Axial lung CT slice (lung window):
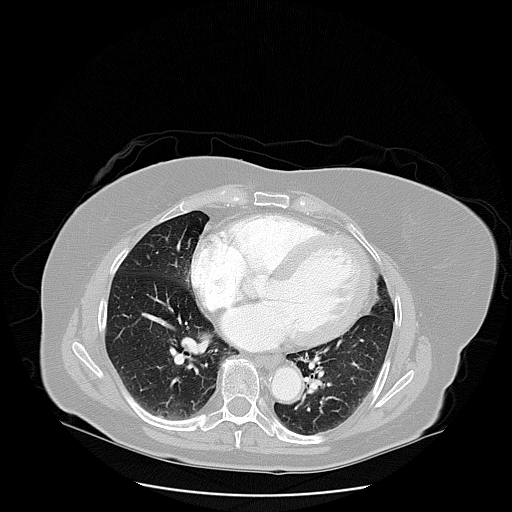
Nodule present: no